Field crop: maize
Growth stage: 2
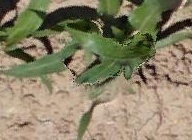
Species: maize